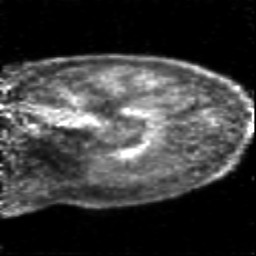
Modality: PET
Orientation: sagittal
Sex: female
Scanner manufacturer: siemens